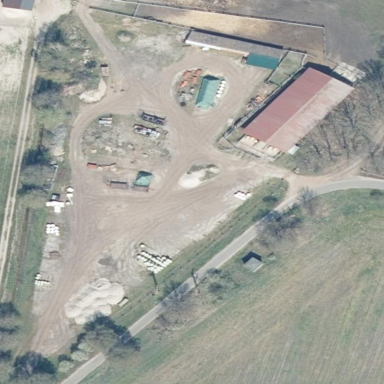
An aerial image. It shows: Farmyard area.